Question: In android phone this method works fine. It takes any double number and changes to two decimals after dot. But in galaxy tab, number changes to not 0.00, but 0,00. So, when I convert from String to double, I get exception. Why is it acting like that?

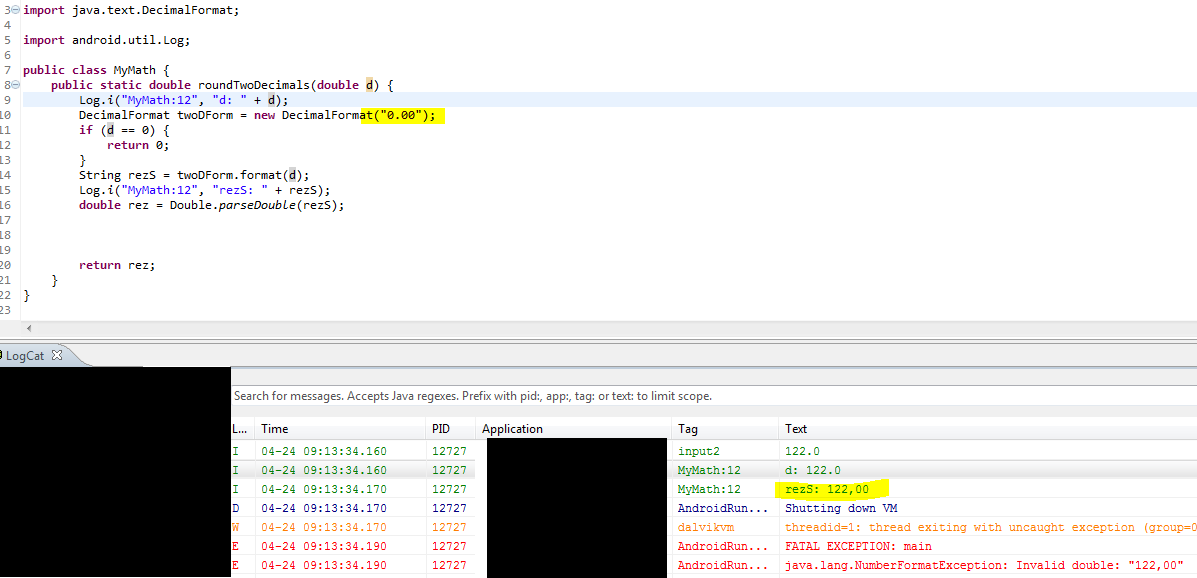
Answer: Its because of the locality of your tablet, with the locality set on the tablet the numerical seperator is ',', while on other localities (your phone for example) it is '.'.
You can change the locality using this piece of code:
'''
DecimalFormatSymbols otherSymbols = new DecimalFormatSymbols(Local.GERMAN);
otherSymbols.setDecimalSeparator(',');
otherSymbols.setGroupingSeparator('.');
DecimalFormat df = new DecimalFormat(formatString, otherSymbols);
'''
Current local can be gotten using 'Locale.LOCALITY' which can be found in <URL>
Here is a <URL> for you if you prefer.
Here is a very nice <URL> for you.